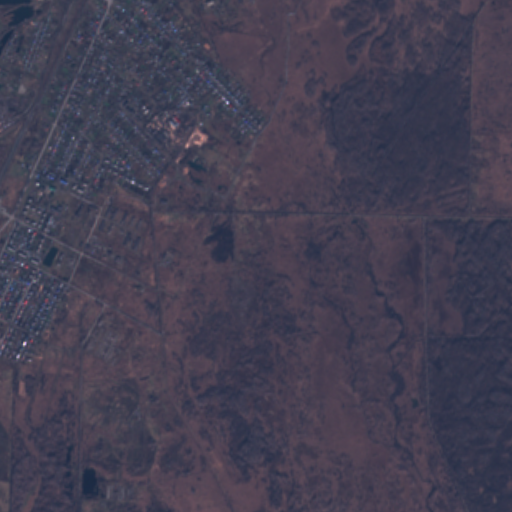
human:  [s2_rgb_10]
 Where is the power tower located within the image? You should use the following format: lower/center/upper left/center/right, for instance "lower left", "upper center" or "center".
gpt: The power tower is located in the lower right of the image.
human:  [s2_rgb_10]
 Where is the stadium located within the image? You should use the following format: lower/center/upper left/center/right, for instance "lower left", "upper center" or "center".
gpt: The stadium is located in the center left of the image.
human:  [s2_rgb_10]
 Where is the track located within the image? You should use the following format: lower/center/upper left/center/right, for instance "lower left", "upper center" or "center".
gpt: The track is located in the lower left of the image.
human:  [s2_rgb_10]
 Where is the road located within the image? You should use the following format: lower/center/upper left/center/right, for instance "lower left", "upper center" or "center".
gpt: There is no road in the image.